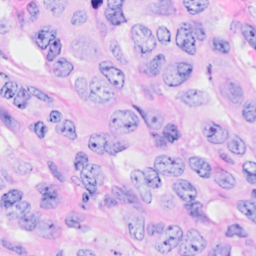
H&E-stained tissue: Breast